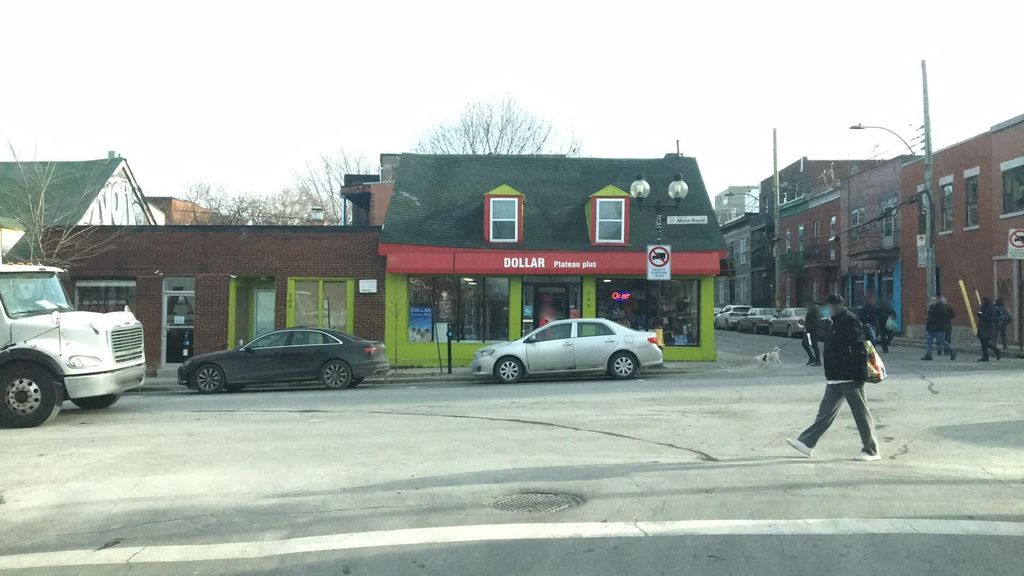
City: montreal